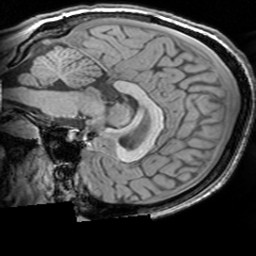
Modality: T1w
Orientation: sagittal
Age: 18
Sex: male
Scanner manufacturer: siemens
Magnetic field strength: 3 T
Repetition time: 1.63 s
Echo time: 0.00311 s